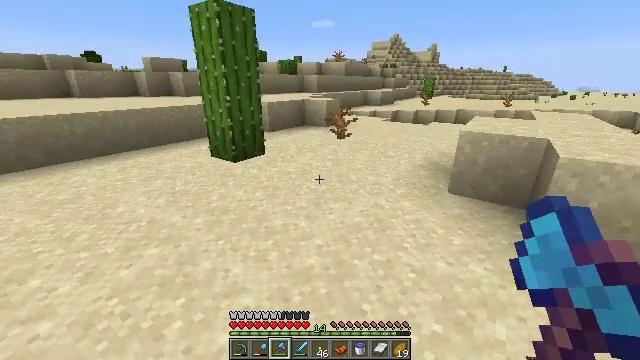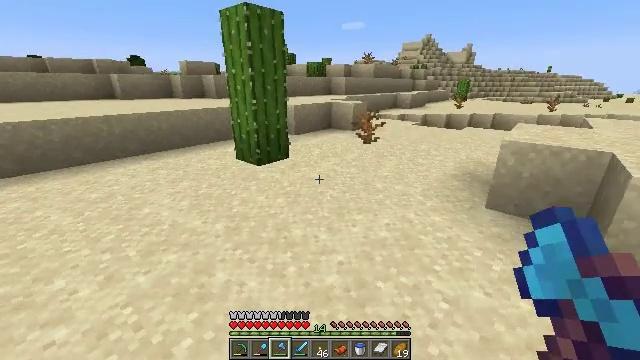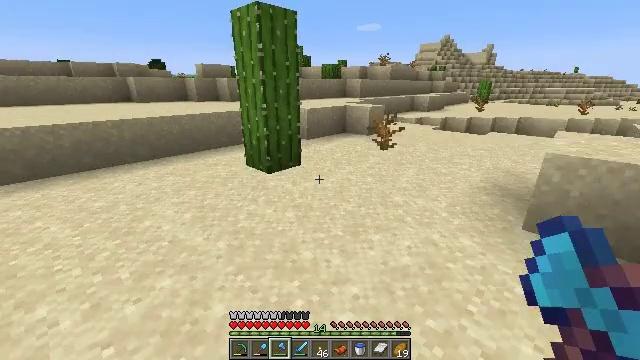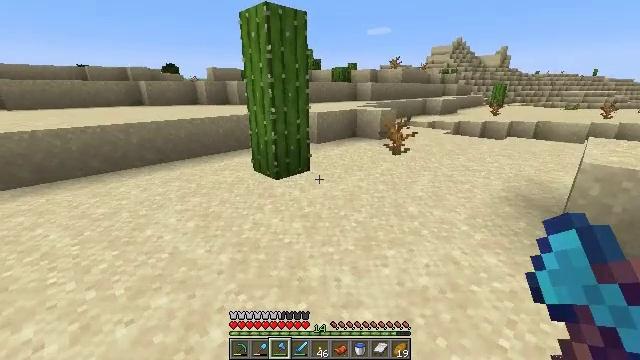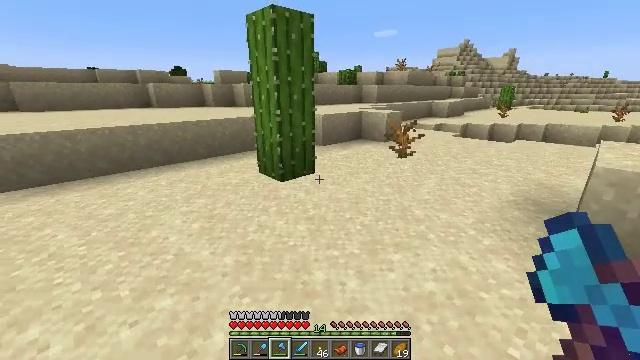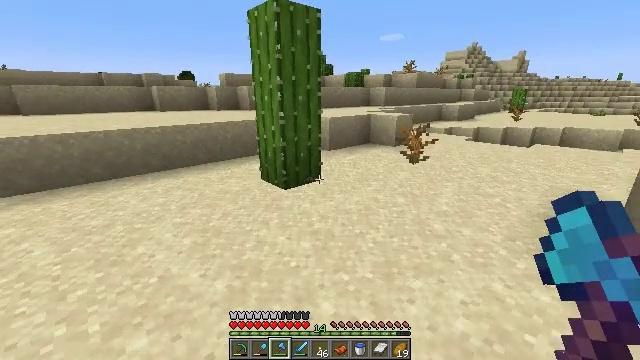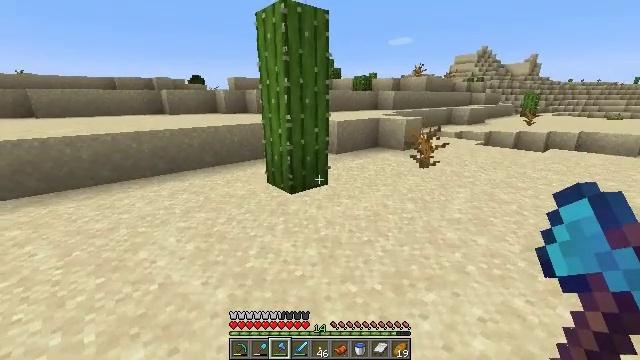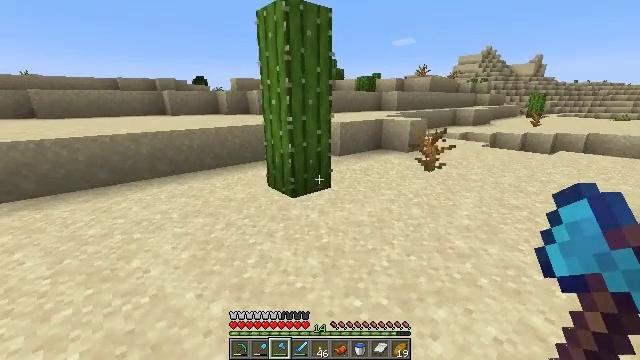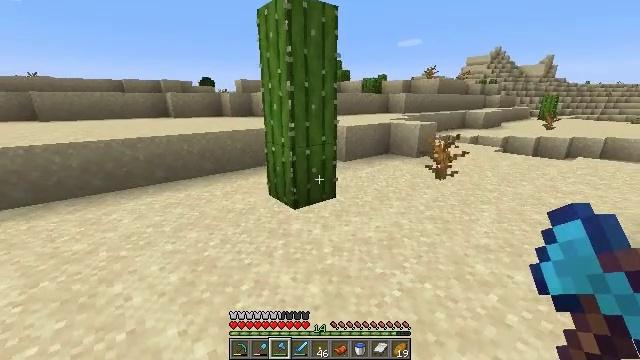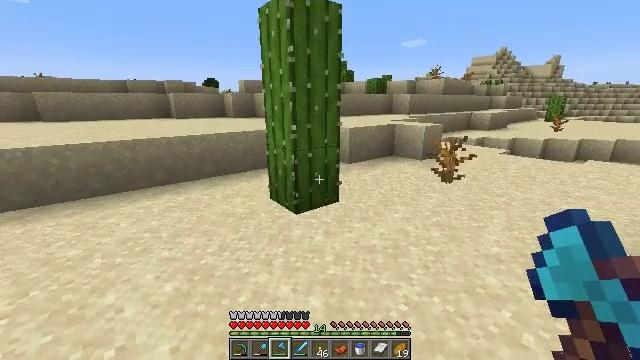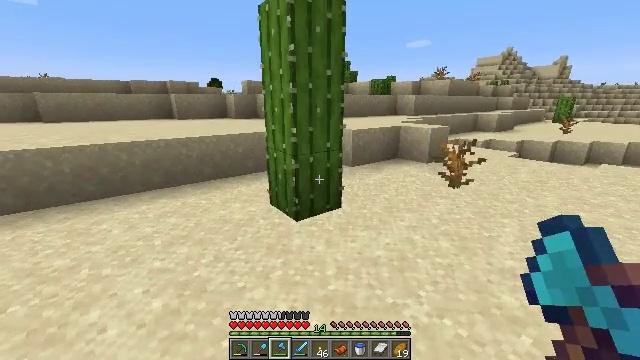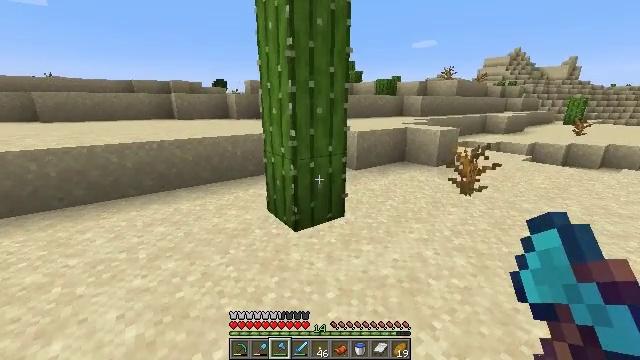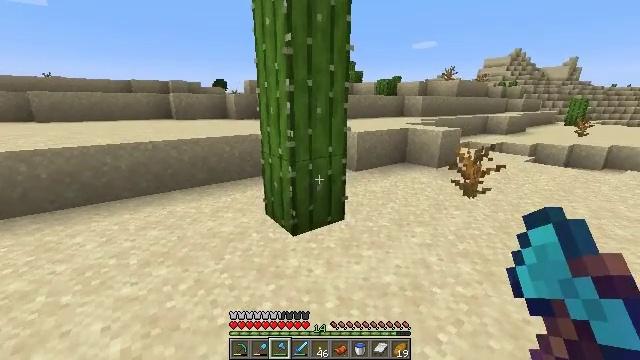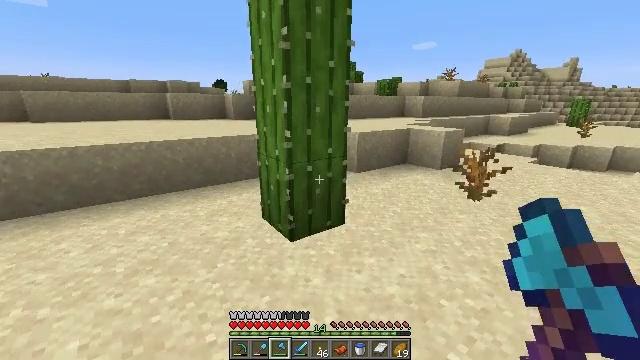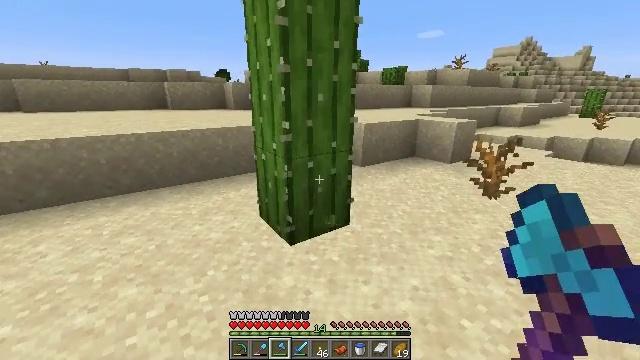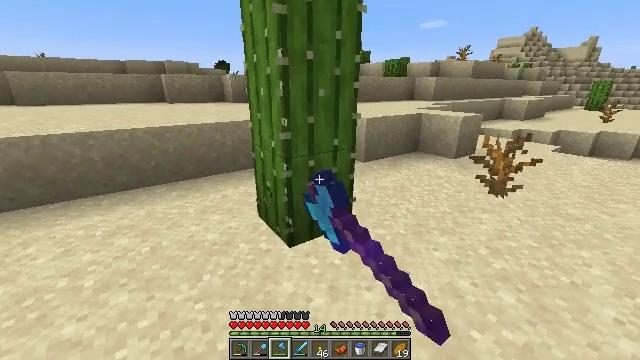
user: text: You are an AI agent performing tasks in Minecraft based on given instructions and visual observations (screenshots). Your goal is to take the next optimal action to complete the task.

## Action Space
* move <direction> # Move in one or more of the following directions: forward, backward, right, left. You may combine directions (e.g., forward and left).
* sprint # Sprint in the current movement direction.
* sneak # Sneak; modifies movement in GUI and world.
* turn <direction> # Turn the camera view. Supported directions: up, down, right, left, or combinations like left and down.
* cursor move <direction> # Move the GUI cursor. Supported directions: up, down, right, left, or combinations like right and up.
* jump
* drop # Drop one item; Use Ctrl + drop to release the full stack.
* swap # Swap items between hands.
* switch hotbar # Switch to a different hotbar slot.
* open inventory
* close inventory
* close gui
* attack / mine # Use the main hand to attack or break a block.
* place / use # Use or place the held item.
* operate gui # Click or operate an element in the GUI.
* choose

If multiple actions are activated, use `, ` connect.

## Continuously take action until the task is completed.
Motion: motion action
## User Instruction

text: Mine cactus from the desert.
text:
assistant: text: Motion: move forward, turn left
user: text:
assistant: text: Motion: move forward, turn left
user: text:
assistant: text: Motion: move forward, turn left
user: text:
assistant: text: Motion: move forward, turn left
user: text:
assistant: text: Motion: move forward, turn left
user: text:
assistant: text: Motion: move forward, turn left
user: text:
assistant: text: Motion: move forward
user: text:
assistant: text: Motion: move forward, turn left
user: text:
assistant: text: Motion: move forward
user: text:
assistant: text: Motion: move forward
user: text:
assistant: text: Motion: move forward
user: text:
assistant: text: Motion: move forward
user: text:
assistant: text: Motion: move forward
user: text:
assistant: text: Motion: move forward, turn down, attack / mine
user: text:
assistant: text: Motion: move forward, turn down, attack / mine
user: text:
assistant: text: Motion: move forward, turn down, attack / mine
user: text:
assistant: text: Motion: attack / mine
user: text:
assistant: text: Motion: attack / mine
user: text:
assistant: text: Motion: attack / mine
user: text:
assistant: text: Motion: attack / mine
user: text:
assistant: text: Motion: attack / mine
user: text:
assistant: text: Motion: attack / mine
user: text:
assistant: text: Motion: attack / mine
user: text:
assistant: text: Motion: attack / mine
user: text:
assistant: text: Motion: attack / mine
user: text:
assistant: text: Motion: attack / mine
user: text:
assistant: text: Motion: attack / mine
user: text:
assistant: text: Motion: attack / mine
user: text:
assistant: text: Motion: attack / mine
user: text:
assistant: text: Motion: attack / mine